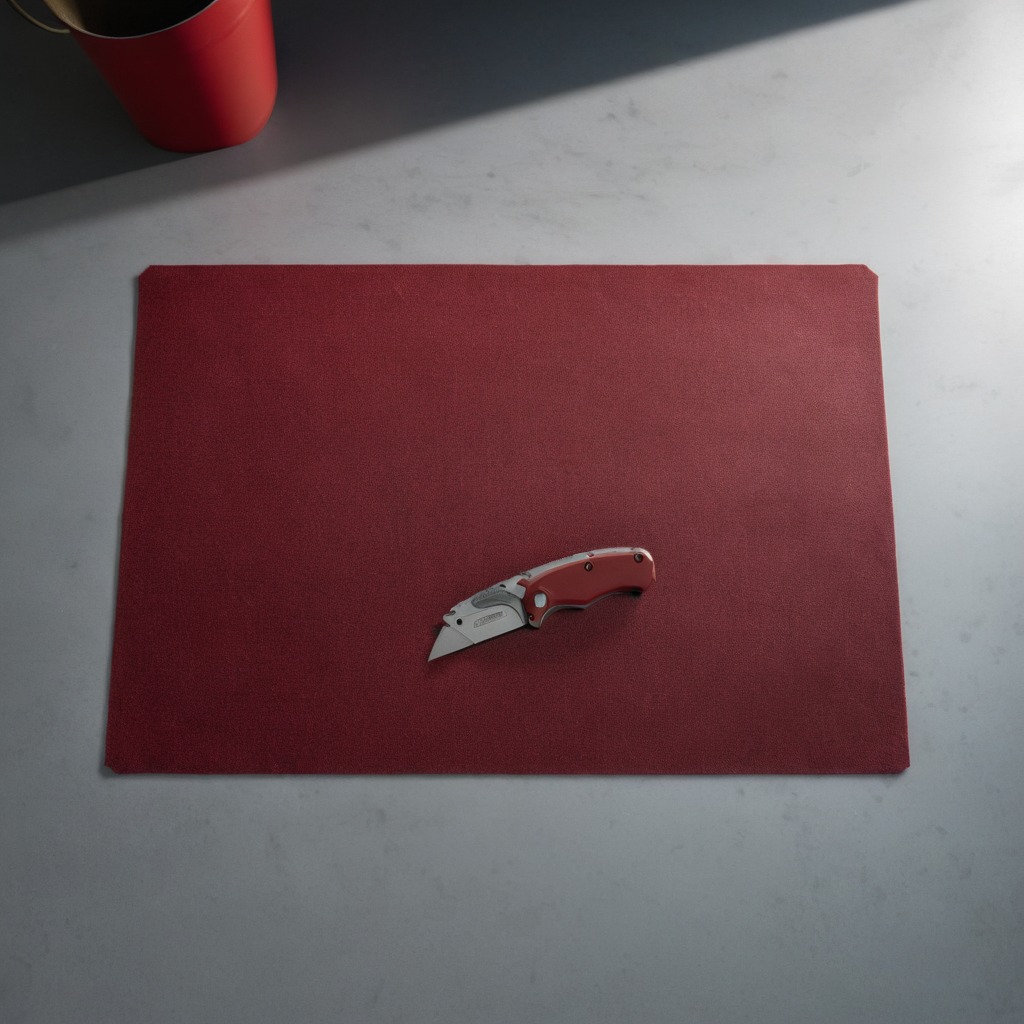
A utility knife lies on the granite tabletop.